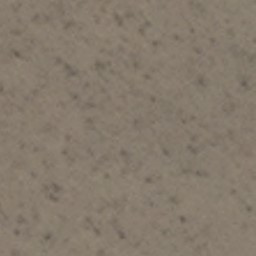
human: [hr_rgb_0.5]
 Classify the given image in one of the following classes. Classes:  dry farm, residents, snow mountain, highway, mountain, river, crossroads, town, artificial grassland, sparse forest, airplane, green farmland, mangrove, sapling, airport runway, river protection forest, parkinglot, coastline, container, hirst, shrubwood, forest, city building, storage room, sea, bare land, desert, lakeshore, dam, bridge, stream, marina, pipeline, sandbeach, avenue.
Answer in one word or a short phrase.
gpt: bare land